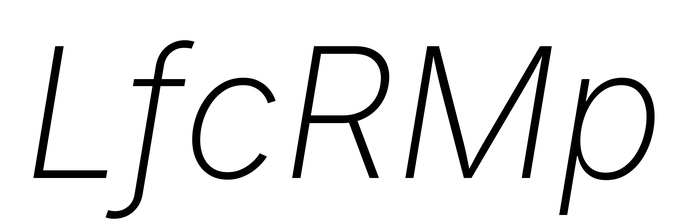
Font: Inter-Italic_ExtraLight_Italic